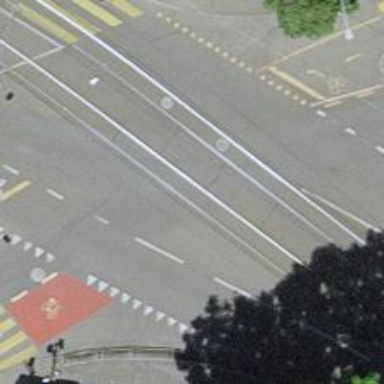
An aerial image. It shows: Tram level crossing on railway.